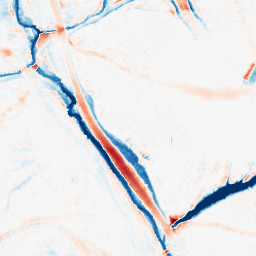
Category: morphological
Decomposition family: morphological_ellipse
Decomposition parameters: operation: average
width: 20
height: 20
Upsampling method: bicubic
Upsampling parameters: scale: 4
Upsampling scale: 4